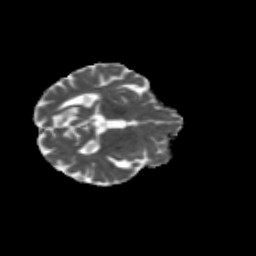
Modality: MD
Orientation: axial
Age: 77
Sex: female
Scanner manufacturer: siemens
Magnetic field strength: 3 T
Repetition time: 4.71 s
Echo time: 0.0906 s